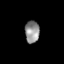
Tissue: lung
Cell type: T cells
Senescence score: 0.2127
Nuclear area (px): 312
Mean DAPI intensity: 144.609